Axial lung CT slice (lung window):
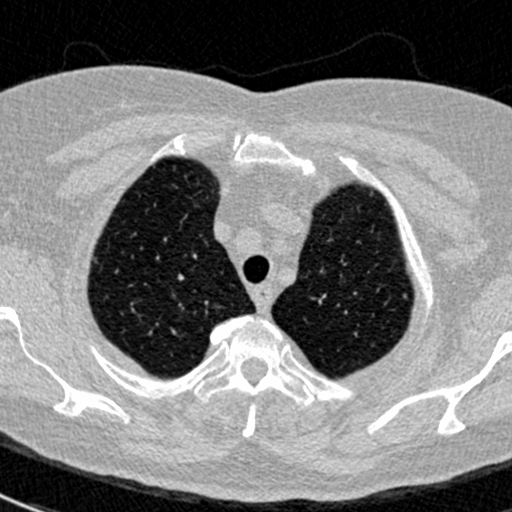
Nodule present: no